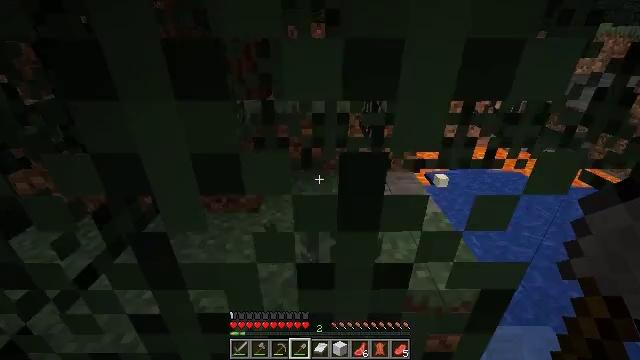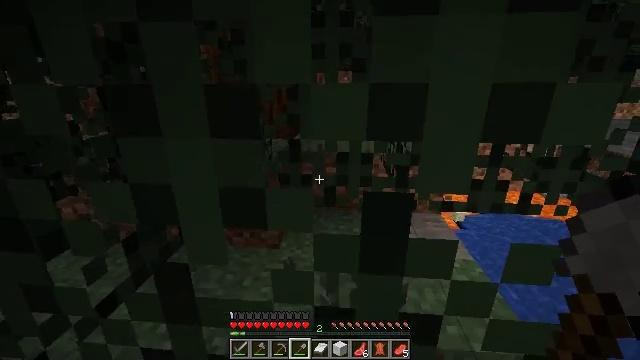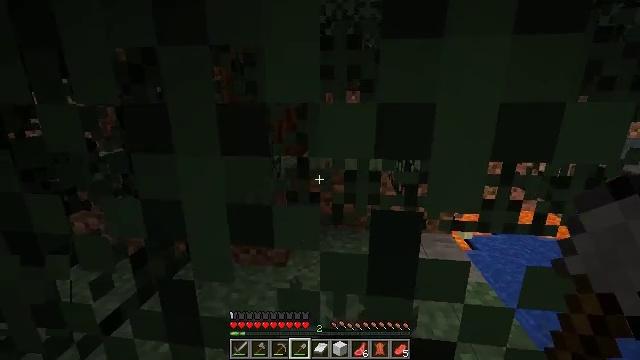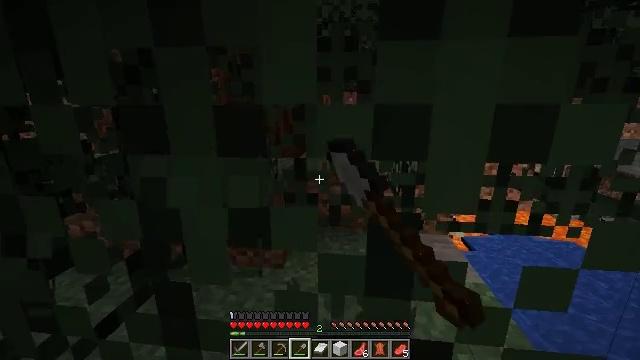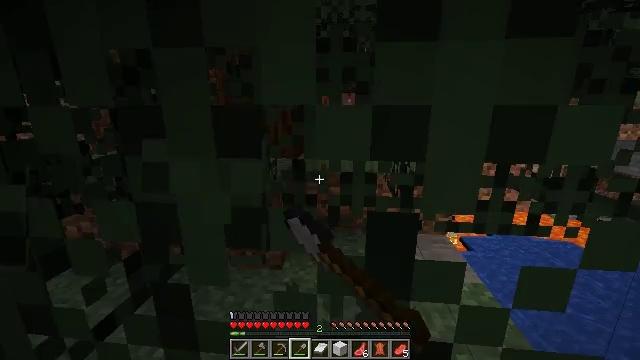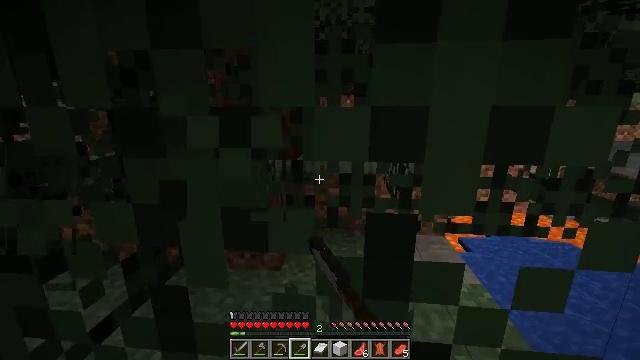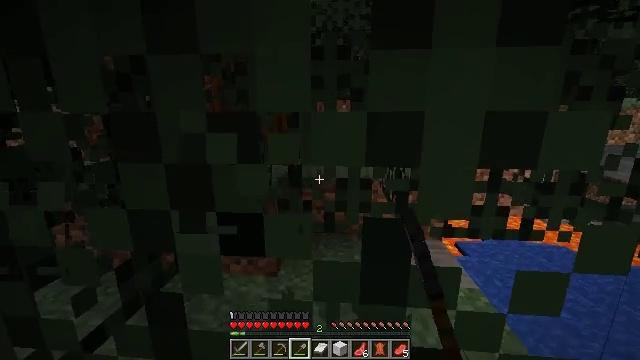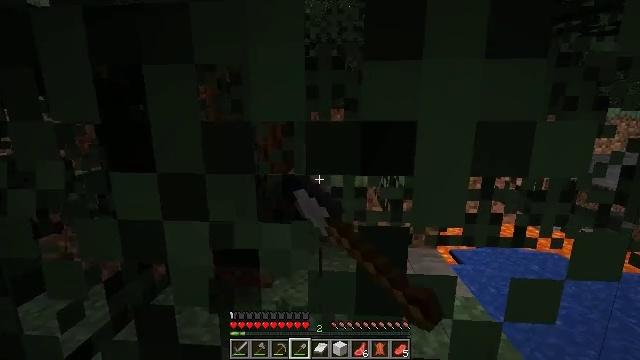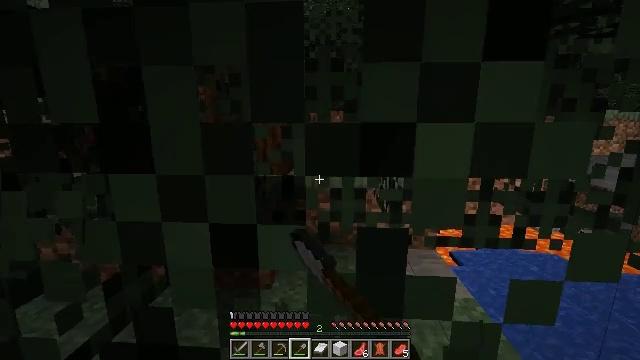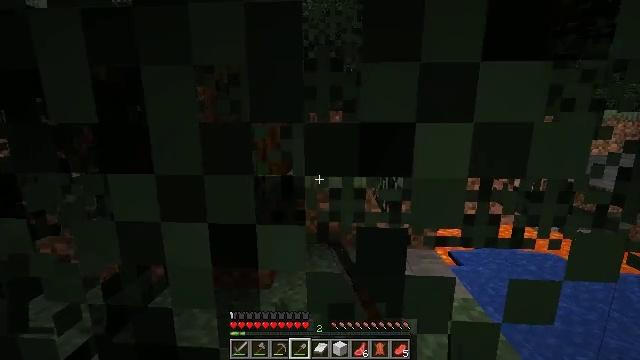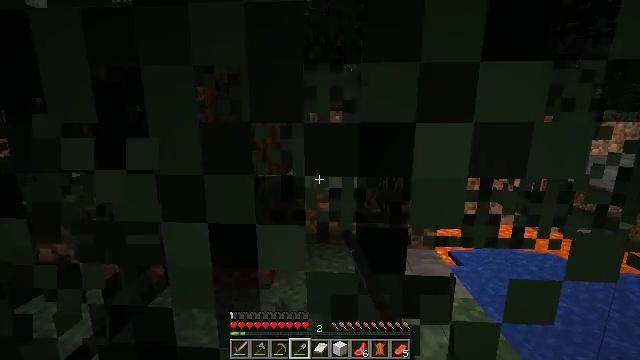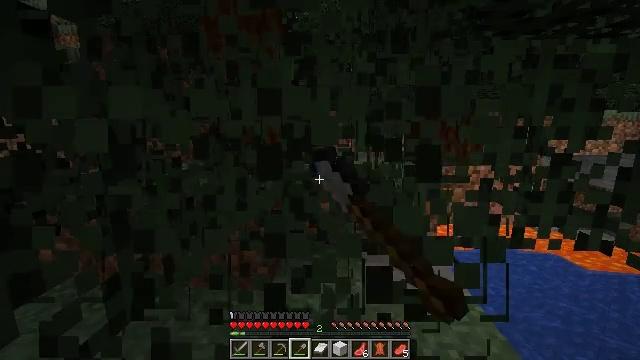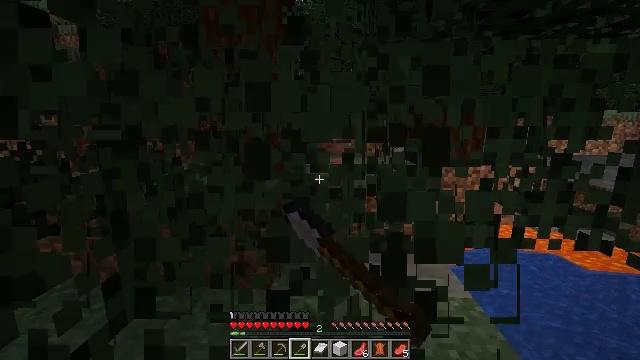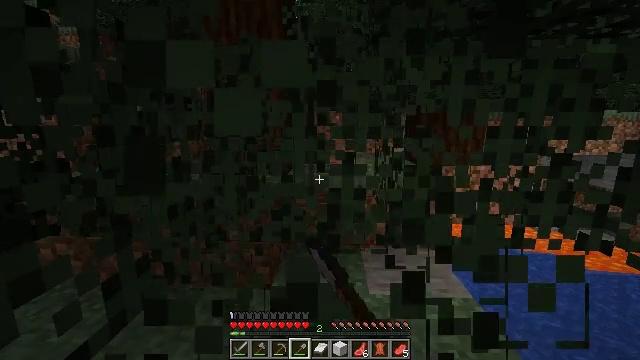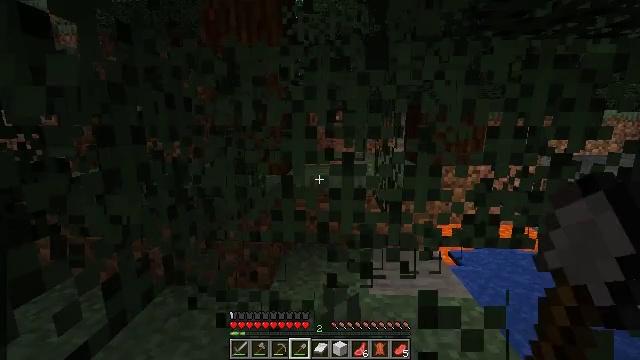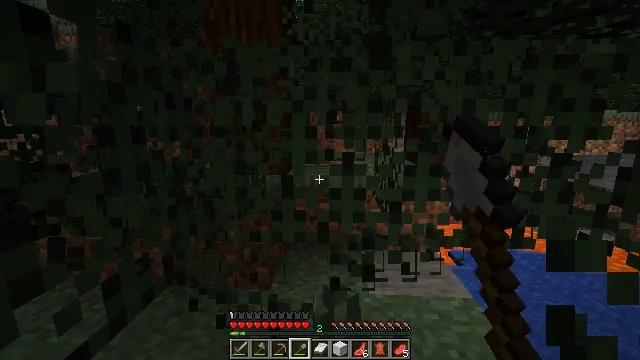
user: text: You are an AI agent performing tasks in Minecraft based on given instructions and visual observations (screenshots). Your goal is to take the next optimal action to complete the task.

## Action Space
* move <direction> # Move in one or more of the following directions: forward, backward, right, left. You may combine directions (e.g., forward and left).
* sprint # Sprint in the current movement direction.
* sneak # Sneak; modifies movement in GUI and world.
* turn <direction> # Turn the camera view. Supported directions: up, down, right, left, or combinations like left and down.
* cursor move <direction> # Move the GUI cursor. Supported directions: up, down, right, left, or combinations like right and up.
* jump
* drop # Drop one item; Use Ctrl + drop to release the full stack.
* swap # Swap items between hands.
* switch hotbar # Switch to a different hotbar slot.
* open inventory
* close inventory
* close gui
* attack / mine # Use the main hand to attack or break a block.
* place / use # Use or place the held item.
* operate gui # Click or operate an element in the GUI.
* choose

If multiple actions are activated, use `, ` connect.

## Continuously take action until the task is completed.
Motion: motion action
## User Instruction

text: Break the spruce leaves to clear the area.
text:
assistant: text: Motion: turn left and up
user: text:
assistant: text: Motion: turn left and up, attack / mine
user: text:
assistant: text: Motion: attack / mine
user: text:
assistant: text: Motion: attack / mine
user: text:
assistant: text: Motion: attack / mine
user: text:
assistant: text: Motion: turn up, attack / mine
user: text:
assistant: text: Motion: turn right and up, attack / mine
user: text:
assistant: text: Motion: attack / mine
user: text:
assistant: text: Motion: attack / mine
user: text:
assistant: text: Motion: attack / mine
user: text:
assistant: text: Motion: attack / mine
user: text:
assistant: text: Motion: attack / mine
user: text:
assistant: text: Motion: attack / mine
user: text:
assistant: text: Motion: attack / mine
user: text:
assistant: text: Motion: attack / mine
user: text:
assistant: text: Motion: attack / mine
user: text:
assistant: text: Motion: attack / mine
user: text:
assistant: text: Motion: turn right and up, attack / mine
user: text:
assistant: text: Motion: turn right and up, attack / mine
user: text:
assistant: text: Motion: turn right and up, attack / mine
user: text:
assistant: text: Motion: attack / mine
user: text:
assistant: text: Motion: attack / mine
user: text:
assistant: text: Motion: attack / mine
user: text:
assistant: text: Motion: attack / mine
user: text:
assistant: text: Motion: attack / mine
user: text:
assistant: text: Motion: attack / mine
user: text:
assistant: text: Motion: attack / mine
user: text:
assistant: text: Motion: attack / mine
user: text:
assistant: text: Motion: attack / mine
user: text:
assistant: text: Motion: attack / mine